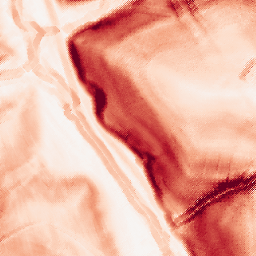
Category: morphological
Decomposition family: morphological_gradient
Decomposition parameters: size: 5
shape: diamond
Upsampling method: regularized
Upsampling parameters: scale: 4
lambda_reg: 0.1
Upsampling scale: 4